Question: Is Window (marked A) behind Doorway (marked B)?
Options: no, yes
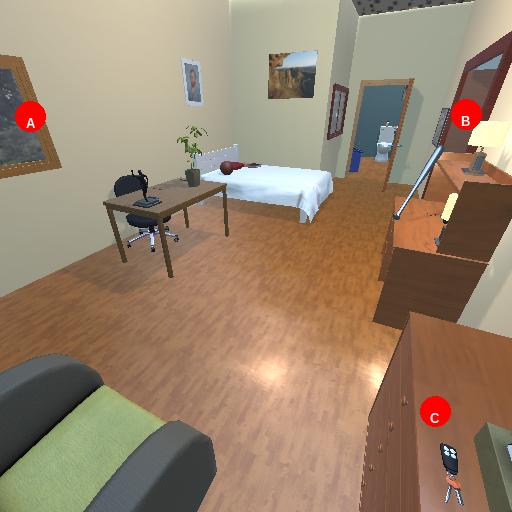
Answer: no